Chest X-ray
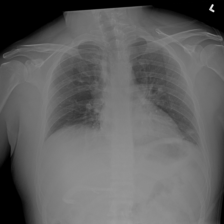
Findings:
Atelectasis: negative
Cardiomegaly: negative
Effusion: negative
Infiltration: positive
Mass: negative
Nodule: negative
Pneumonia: negative
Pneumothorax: negative
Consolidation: negative
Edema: negative
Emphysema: negative
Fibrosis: negative
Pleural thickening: negative
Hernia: negative